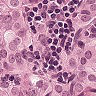
Metastatic tissue present: yes